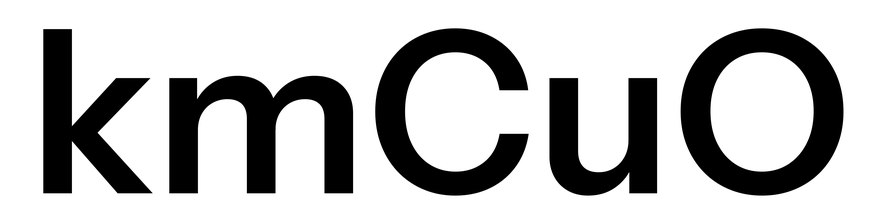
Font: InstrumentSans_SemiBold